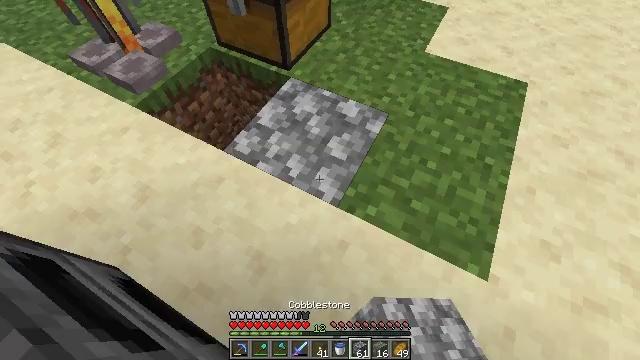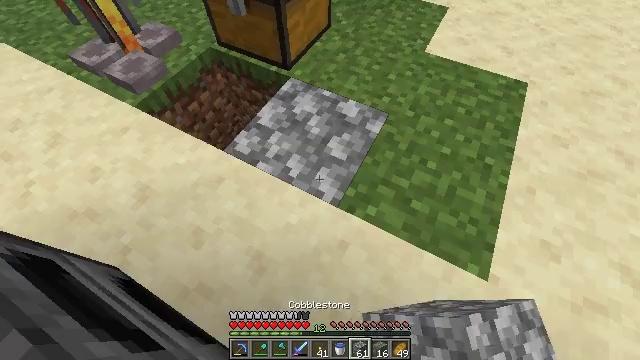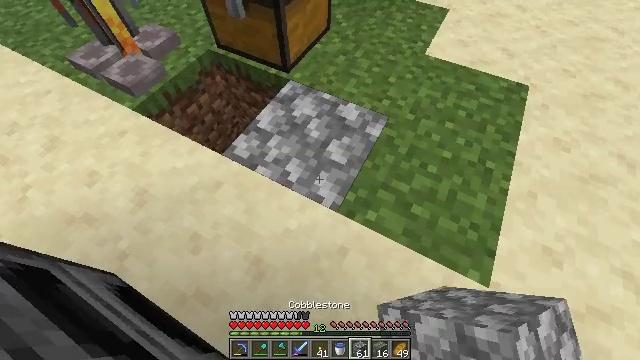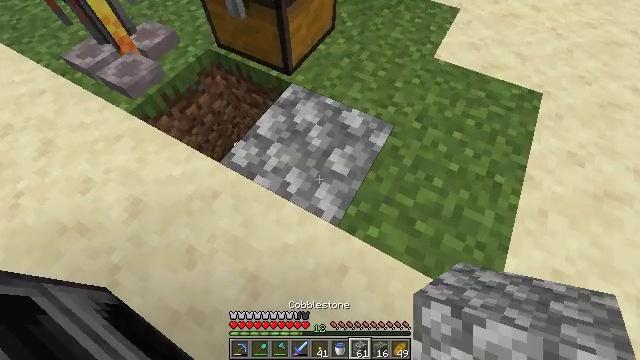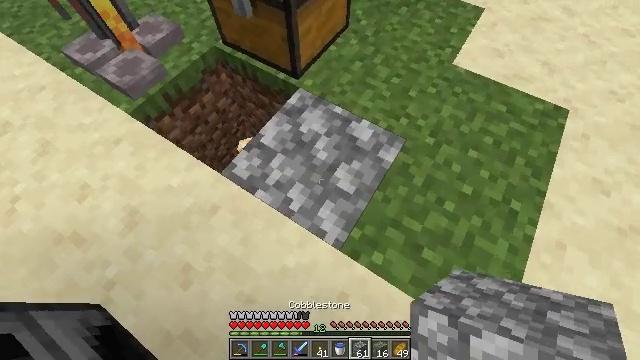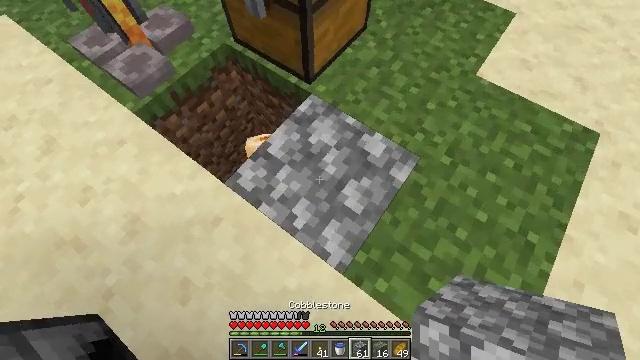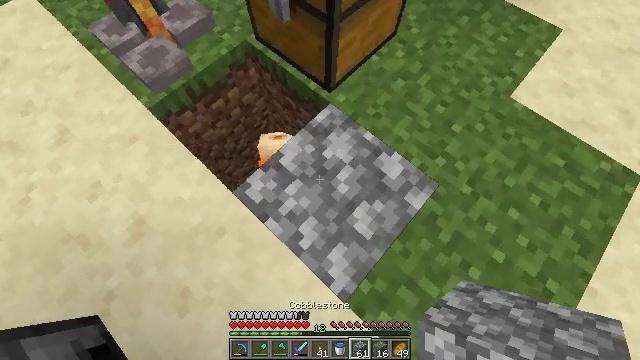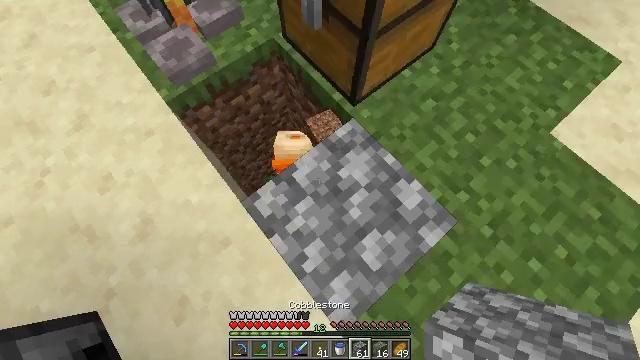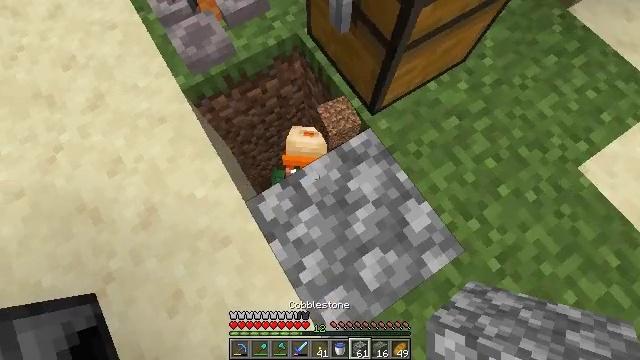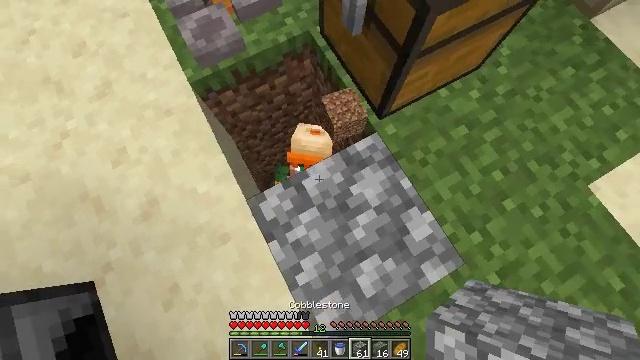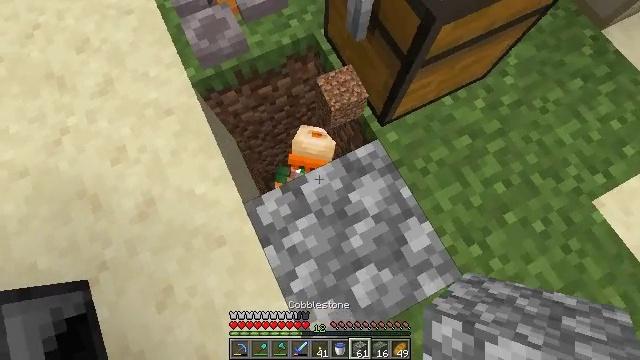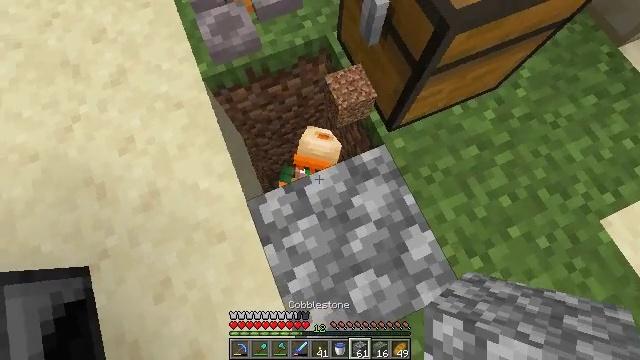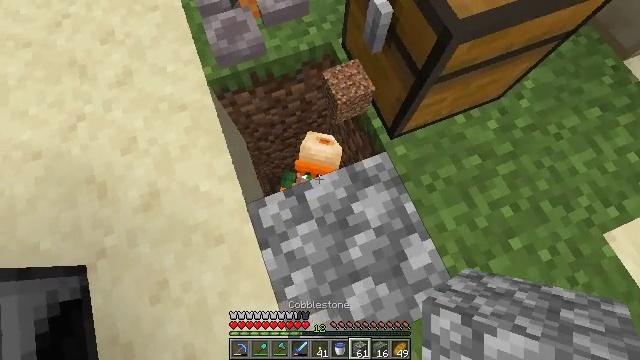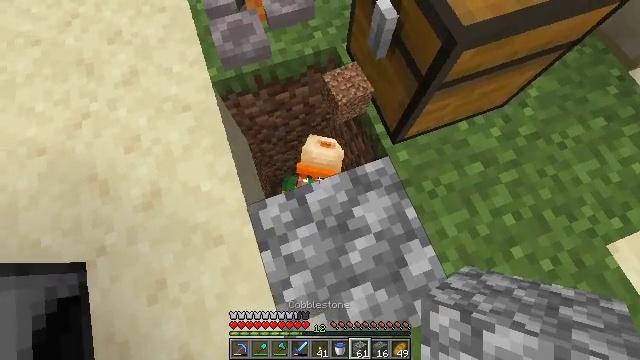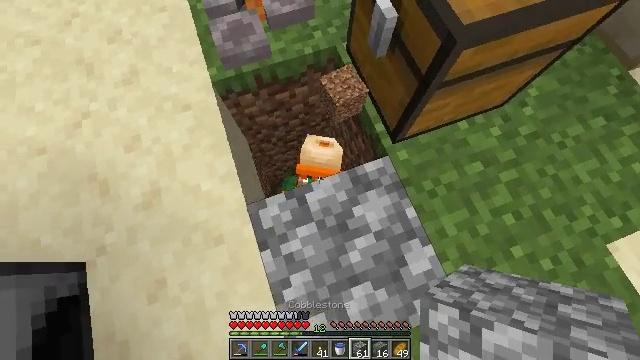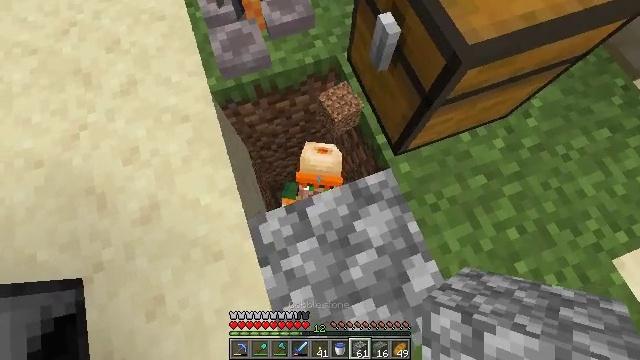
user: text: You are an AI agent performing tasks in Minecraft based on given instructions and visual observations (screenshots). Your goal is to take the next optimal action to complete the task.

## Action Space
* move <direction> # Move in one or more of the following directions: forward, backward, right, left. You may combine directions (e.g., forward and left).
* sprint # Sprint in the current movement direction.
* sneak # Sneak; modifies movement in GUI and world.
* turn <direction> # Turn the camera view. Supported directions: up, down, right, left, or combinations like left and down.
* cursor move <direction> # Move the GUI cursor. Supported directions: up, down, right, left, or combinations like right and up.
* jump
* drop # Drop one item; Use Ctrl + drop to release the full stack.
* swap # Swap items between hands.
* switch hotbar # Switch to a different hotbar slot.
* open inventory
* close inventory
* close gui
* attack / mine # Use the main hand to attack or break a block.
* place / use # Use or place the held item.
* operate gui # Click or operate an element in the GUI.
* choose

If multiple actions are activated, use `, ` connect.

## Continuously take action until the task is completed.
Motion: motion action
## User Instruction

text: Remove iron bars from the inventory.
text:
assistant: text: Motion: no_op
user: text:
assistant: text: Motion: move forward
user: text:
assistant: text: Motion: move forward, turn left and down
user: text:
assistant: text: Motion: move forward, turn left and down
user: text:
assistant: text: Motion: move forward, turn left and down
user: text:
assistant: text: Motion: move forward, turn left and down
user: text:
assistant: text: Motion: move forward, turn left and down
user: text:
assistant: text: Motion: turn left and down
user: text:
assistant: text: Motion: turn left and down
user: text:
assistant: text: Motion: turn left
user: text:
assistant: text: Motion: turn left
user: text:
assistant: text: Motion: turn left and up
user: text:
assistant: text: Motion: turn left
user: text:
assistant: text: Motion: no_op
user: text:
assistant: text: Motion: move forward
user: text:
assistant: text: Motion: move forward
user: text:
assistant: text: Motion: turn right
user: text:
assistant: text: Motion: turn right and down
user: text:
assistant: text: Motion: no_op
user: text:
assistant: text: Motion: use / place
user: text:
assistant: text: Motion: use / place
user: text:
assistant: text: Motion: use / place
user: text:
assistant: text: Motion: no_op
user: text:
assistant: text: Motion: no_op
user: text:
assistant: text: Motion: open gui
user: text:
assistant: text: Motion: no_op
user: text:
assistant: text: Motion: no_op
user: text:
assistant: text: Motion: no_op
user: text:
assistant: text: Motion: no_op
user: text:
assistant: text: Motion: no_op